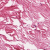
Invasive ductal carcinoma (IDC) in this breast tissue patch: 0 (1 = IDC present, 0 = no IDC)